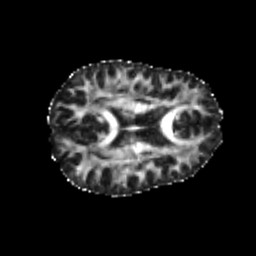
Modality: FA
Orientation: axial
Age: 22
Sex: female
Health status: healthy
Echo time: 0.074 s